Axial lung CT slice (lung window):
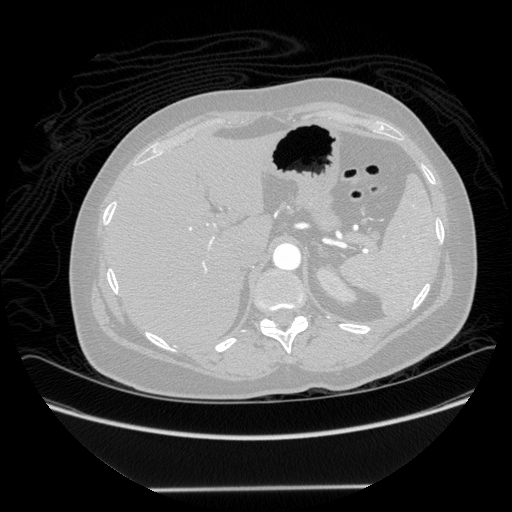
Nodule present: no